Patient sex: F
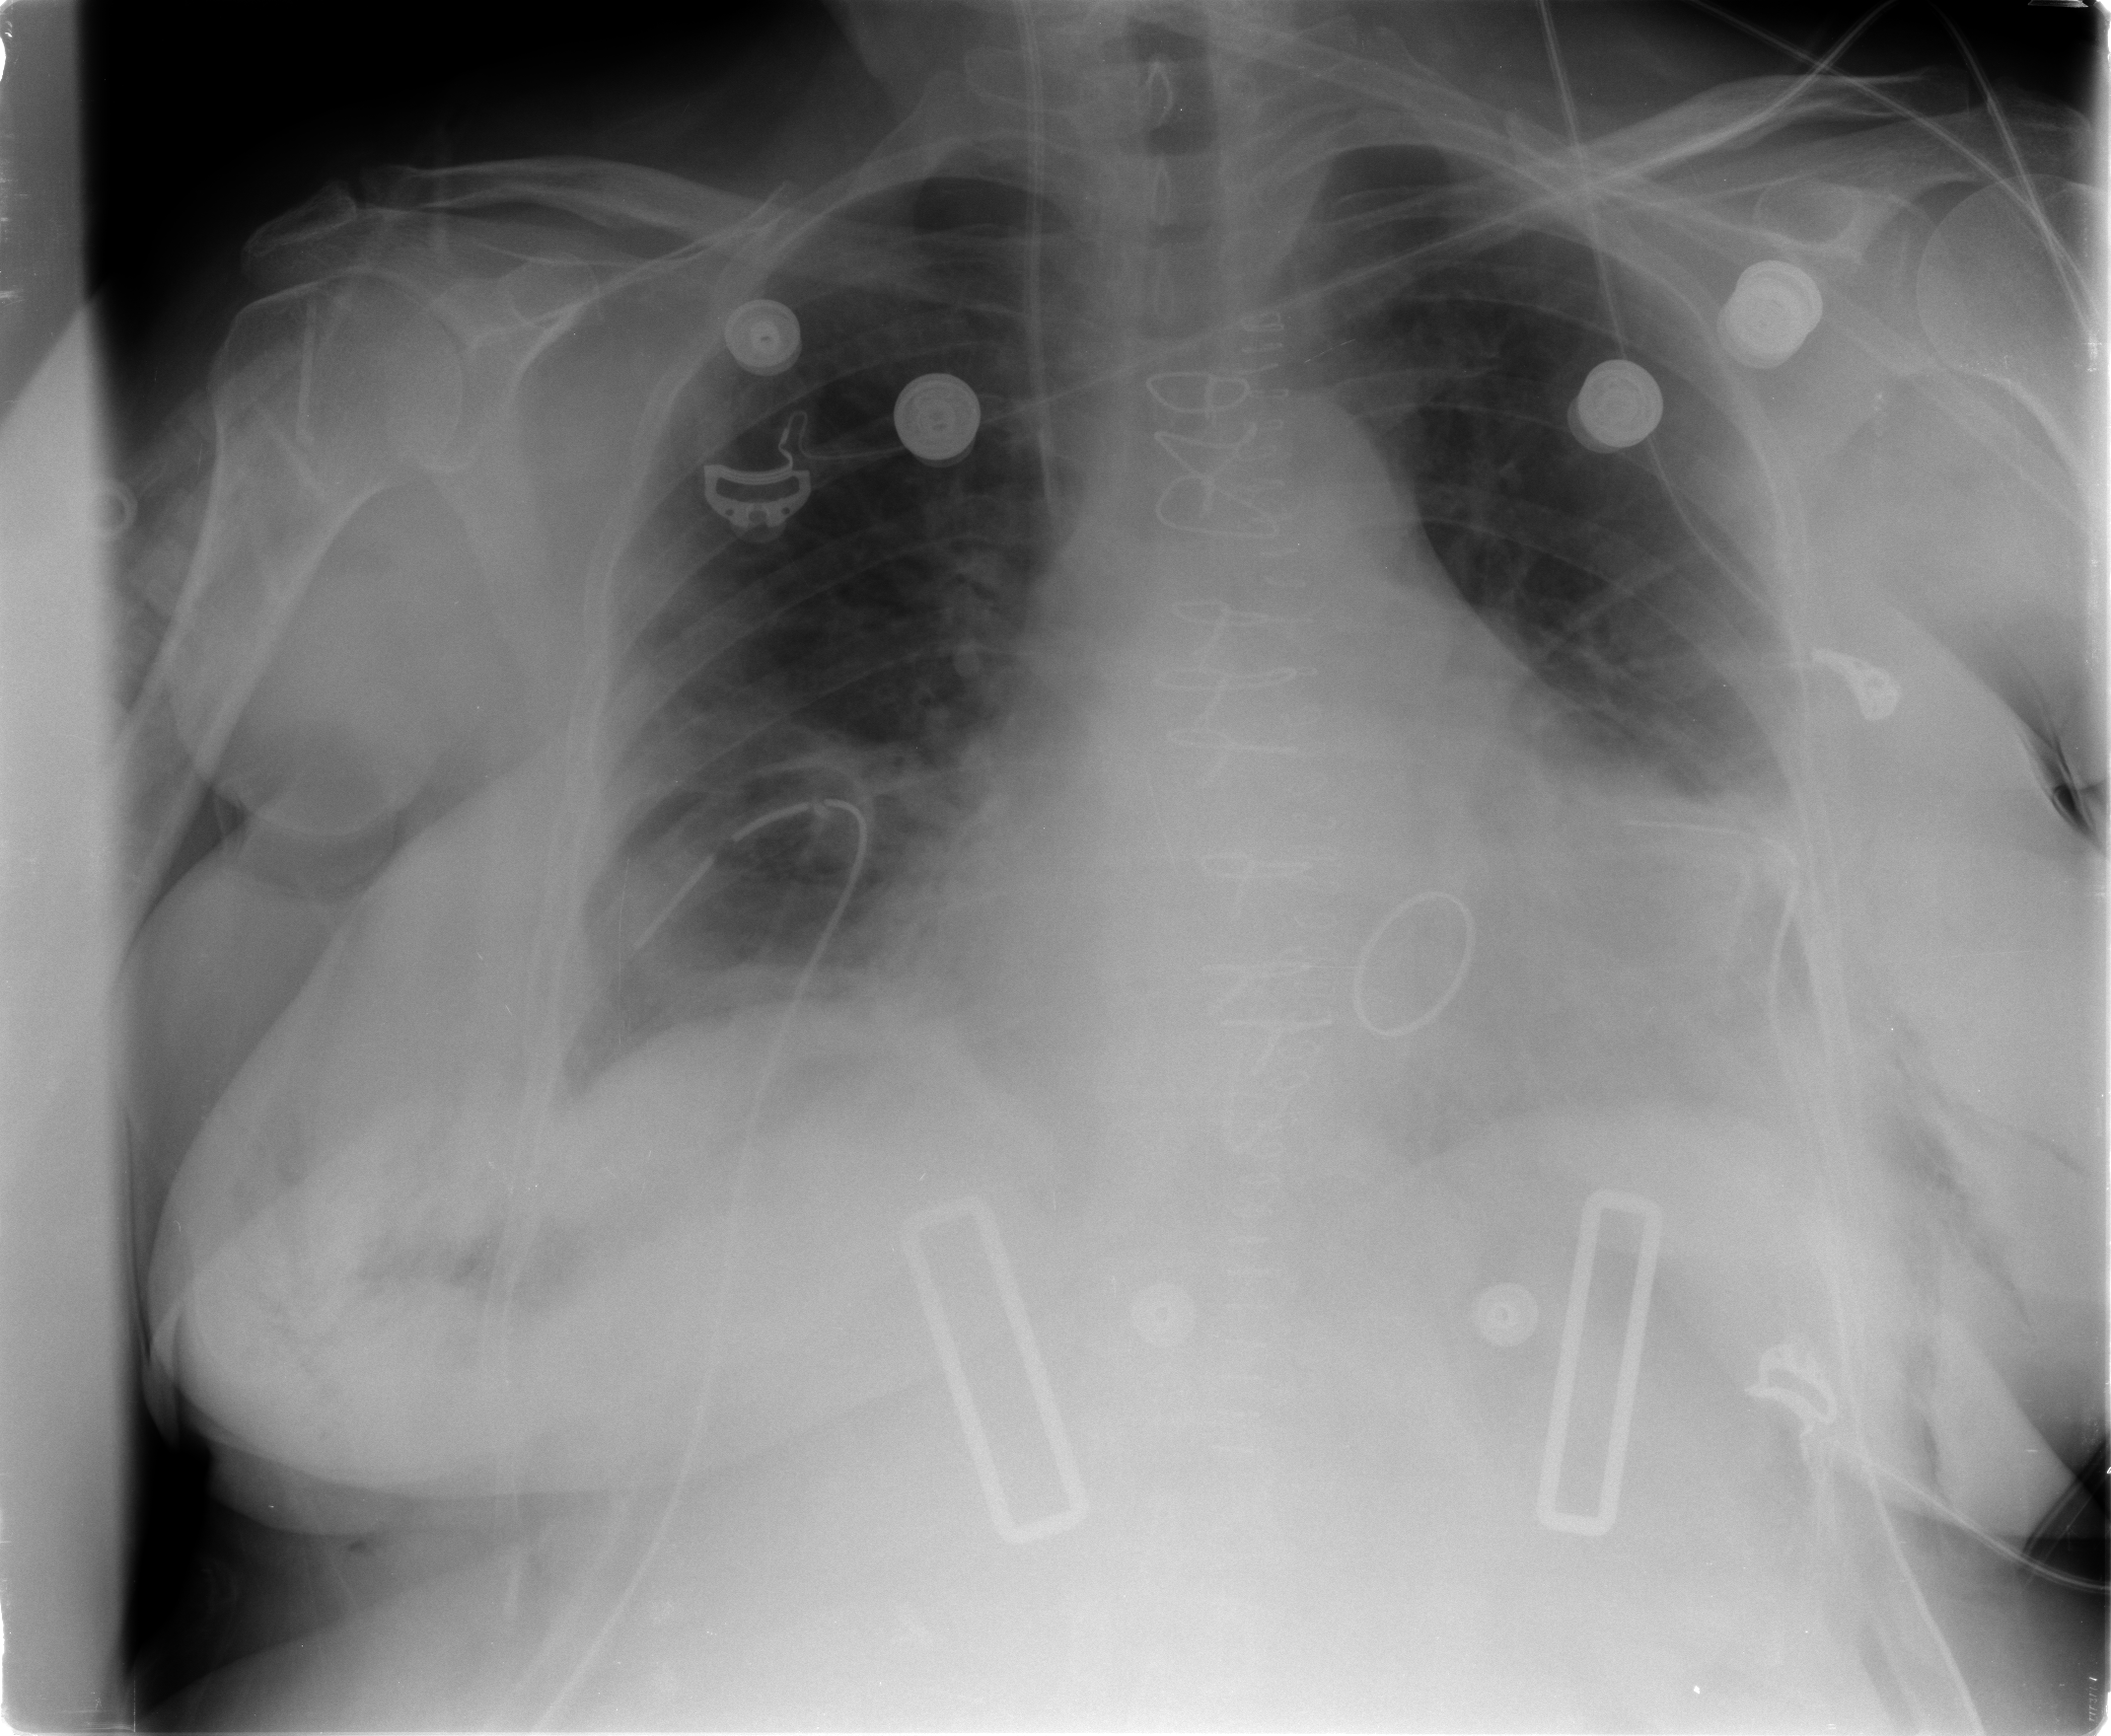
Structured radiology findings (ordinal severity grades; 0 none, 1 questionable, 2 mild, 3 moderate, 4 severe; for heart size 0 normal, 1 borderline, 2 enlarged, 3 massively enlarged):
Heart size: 2
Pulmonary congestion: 2
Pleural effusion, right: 2
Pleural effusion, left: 2
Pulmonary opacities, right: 0
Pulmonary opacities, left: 0
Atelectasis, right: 2
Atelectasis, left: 2